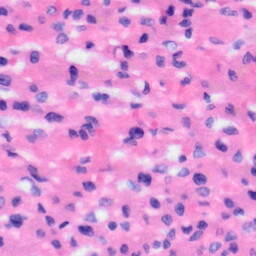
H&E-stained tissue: Liver